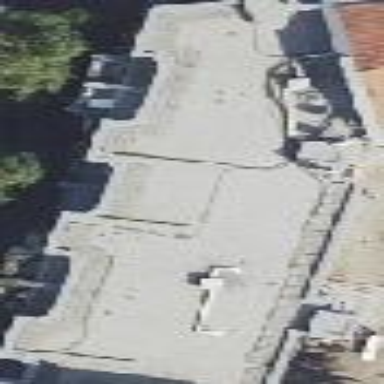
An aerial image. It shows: Part of building.